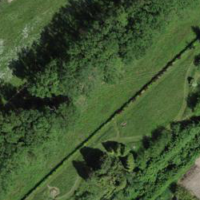
EUNIS habitat code: 52
Species observed at this site:
Dolycoris baccarum
Episyrphus balteatus
Corizus hyoscyami
Protaetia cuprea
Tenthredo temula
Boloria dia
Vibidia duodecimguttata
Carpocoris purpureipennis
Pararge aegeria
Coreus marginatus
Vanessa cardui
Graphosoma italicum
Pisaura mirabilis
Harmonia quadripunctata